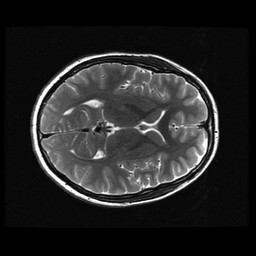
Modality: T2w
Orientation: axial
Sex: male
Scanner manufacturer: ge
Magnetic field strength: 3 T
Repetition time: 5 s
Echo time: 0.1015 s